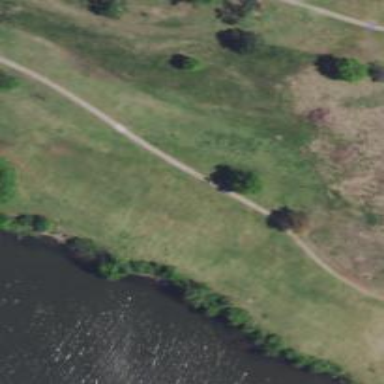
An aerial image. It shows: Rough grassy area used for golf.